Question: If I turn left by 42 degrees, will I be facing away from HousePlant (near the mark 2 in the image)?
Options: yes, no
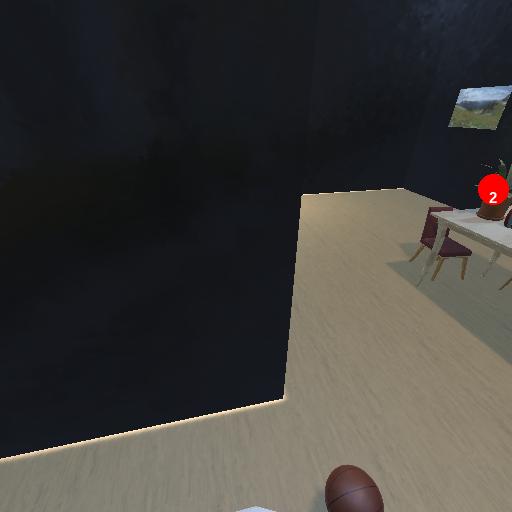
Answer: yes